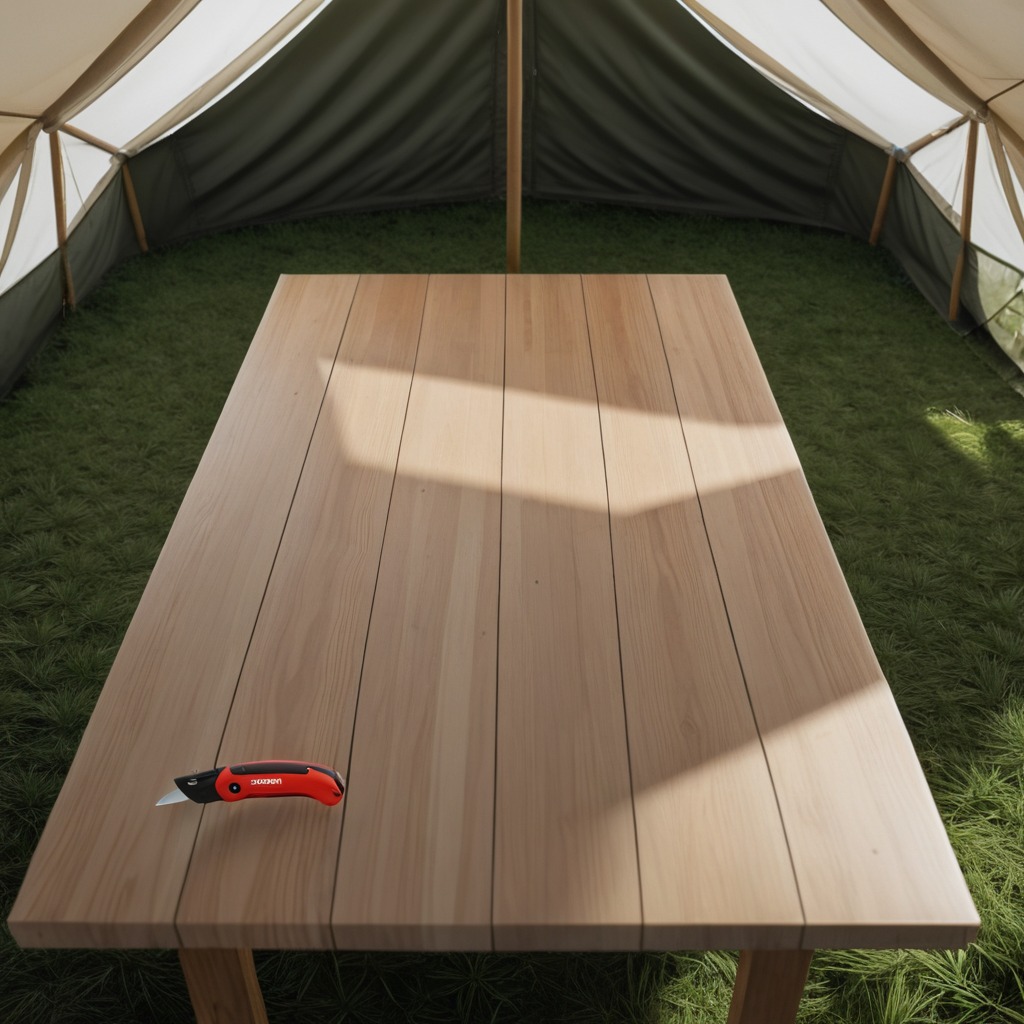
A utility knife lies on a wooden table inside a jungle field workshop tent.